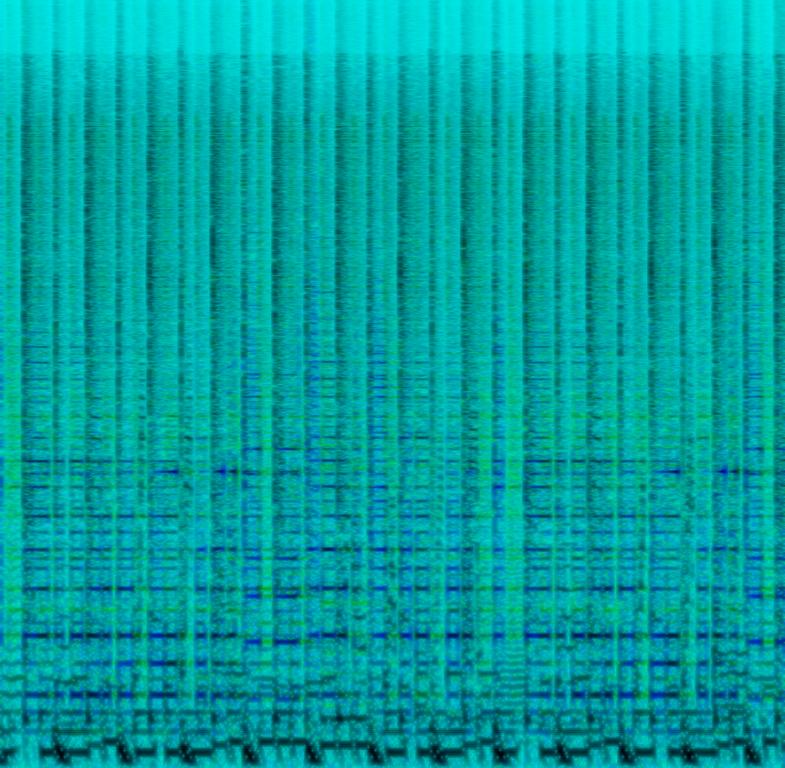
A male vocalist sings this simple, peppy melody. The tempo is fast with keyboard harmony, enthusiastic drumming, steady bass line, acoustic guitar rhythm and electronic arrangements. The song is fun, animated, upbeat, catchy, energetic, spirited and vibrant and appealing to children . This song is a Synth Pop/Rock.